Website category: university
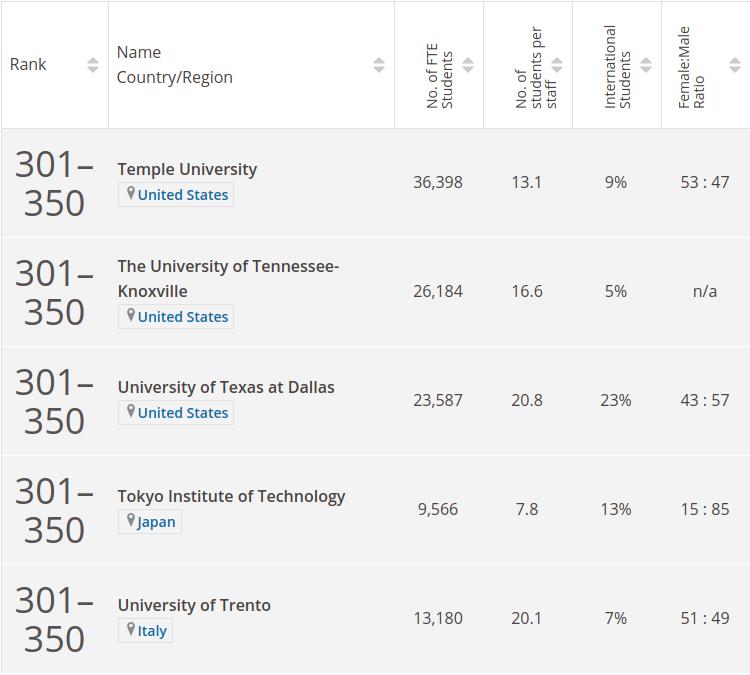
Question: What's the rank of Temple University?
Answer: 301350

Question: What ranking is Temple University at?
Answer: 301350

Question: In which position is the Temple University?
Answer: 301350

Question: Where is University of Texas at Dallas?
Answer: United States

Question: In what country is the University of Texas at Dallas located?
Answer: United States

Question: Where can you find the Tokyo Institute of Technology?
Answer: Japan

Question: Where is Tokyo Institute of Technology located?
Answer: Japan

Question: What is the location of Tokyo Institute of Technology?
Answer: Japan

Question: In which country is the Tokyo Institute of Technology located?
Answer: Japan

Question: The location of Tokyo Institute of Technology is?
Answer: Japan

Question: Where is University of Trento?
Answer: Italy

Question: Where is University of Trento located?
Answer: Italy

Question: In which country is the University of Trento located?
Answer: Italy

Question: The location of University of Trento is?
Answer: Italy

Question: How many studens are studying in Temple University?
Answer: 36,398

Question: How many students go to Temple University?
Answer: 36,398

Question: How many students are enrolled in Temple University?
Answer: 36,398

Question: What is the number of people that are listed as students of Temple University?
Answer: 36,398

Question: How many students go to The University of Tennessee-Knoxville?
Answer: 26,184

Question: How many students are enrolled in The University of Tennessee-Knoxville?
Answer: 26,184

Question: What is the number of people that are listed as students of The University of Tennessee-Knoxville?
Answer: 26,184

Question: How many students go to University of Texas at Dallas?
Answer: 23,587

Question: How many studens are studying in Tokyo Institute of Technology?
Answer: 9,566

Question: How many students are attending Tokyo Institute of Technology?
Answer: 9,566

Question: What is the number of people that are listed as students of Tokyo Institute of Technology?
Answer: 9,566

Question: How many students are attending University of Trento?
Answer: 13,180

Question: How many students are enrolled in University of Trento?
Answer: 13,180

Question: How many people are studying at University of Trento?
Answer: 13,180

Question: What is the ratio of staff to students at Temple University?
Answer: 13.1

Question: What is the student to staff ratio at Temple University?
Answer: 13.1

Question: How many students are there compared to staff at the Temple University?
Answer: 13.1

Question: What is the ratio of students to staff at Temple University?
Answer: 13.1

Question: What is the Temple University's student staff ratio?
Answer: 13.1

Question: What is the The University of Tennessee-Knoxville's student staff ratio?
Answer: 16.6

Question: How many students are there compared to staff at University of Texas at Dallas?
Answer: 20.8

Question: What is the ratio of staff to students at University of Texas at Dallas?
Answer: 20.8

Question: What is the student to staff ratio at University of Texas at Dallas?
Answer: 20.8

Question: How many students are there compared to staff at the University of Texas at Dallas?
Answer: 20.8

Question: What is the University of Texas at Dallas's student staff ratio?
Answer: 20.8

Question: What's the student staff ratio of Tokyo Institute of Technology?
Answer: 7.8

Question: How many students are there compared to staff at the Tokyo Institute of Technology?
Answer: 7.8

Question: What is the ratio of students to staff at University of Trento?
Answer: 20.1

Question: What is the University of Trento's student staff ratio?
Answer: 20.1

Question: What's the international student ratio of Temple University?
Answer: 9%

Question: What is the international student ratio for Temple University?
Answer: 9%

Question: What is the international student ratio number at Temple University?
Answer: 9%

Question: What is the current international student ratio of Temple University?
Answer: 9%

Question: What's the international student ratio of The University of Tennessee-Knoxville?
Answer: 5%

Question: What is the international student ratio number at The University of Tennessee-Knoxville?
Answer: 5%

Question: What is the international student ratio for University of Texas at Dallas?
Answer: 23%

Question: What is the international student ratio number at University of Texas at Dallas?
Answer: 23%

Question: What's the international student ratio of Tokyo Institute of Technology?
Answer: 13%

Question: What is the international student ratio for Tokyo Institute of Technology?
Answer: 13%

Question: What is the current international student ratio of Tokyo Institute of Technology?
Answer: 13%

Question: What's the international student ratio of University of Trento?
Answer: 7%

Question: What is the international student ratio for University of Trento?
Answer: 7%

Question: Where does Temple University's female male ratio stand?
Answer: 53 : 47

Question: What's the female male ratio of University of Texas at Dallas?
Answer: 43 : 57

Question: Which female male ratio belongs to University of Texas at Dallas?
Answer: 43 : 57

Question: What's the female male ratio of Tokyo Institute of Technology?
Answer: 15 : 85

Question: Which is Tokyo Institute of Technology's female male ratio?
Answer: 15 : 85

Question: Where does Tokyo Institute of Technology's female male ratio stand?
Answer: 15 : 85

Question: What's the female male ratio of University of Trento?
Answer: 51 : 49

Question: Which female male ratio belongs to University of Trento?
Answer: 51 : 49